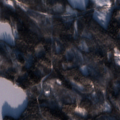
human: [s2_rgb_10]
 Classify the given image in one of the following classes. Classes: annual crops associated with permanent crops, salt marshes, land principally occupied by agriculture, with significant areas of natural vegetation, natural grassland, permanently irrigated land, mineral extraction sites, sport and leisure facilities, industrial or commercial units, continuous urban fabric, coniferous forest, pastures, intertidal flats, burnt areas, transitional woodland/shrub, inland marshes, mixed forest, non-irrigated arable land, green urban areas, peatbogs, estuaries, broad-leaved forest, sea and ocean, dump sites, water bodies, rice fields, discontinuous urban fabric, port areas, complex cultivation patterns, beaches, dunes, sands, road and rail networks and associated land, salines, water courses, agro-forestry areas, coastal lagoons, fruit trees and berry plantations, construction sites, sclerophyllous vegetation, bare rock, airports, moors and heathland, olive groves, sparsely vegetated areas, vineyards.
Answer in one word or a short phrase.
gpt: mixed forest, water bodies